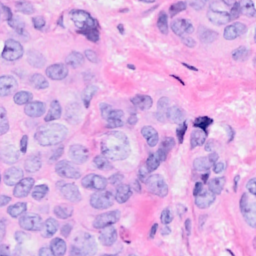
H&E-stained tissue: Breast